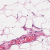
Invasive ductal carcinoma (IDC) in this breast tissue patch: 0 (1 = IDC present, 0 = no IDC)